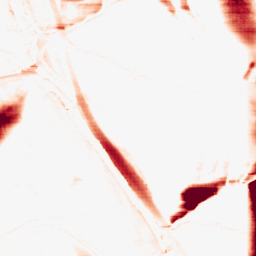
Category: morphological
Decomposition family: morphological_rect
Decomposition parameters: operation: opening
width: 50
height: 5
Upsampling method: sinc_blackman
Upsampling parameters: scale: 4
kernel_size: 8
Upsampling scale: 4